Question: I just installed Xcode 5 (or the latest version) and created a new project. I created a storyboard, and added a label, but when I open my application in the iPhone simulator, I simply get a blank white screen with a status bar. What am I doing wrong?
I have OS X 10.9.1 Mavericks.

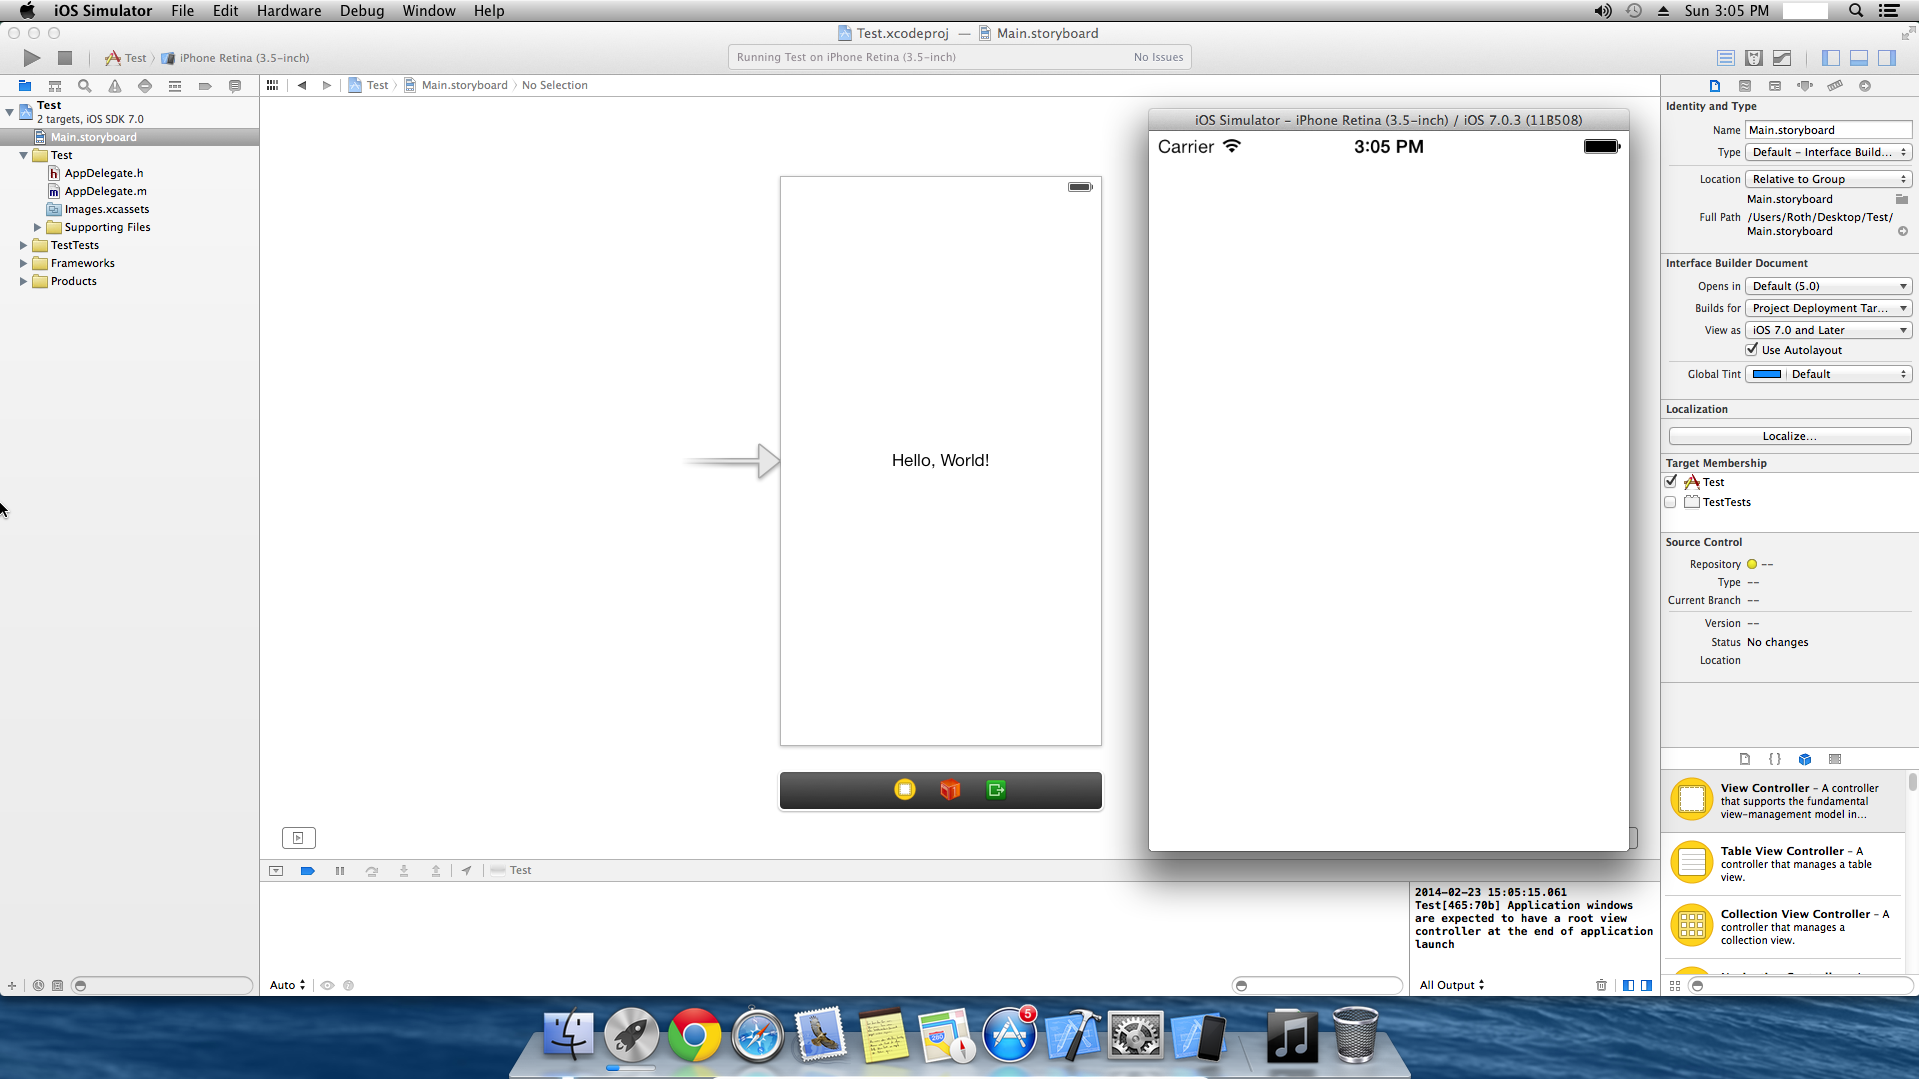
Answer: I know I'm quite late to this, but the solution to this problem is quite simple and is even <URL>.
Assuming that you started off with an "Empty Project", created a storyboard from scratch, and set your storyboard as the main interface, you need to remove a few lines in the first method of AppDelegate.m.
This:
'''
self.window = [[UIWindow alloc] initWithFrame:[[UIScreen mainScreen] bounds]];
// Override point for customization after application launch.
self.window.backgroundColor = [UIColor whiteColor];
[self.window makeKeyAndVisible];
return YES;
'''
Should become just this:
'''
return YES;
'''